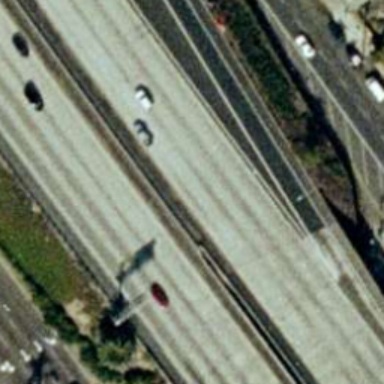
There are two straight freeways closed to each other .